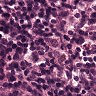
Metastatic tissue present: no